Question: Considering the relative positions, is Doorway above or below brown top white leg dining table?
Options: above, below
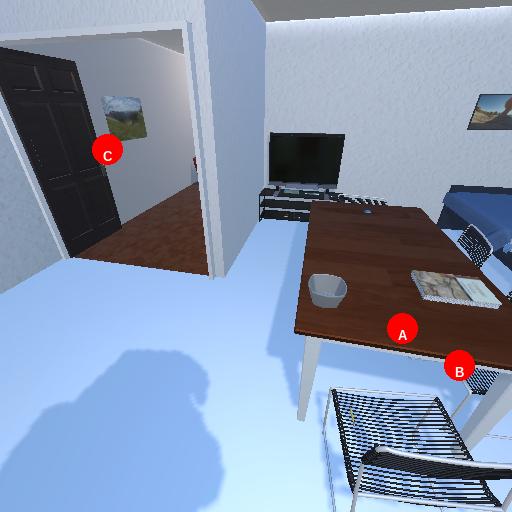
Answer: above